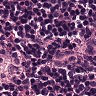
Metastatic tissue present: no